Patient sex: M
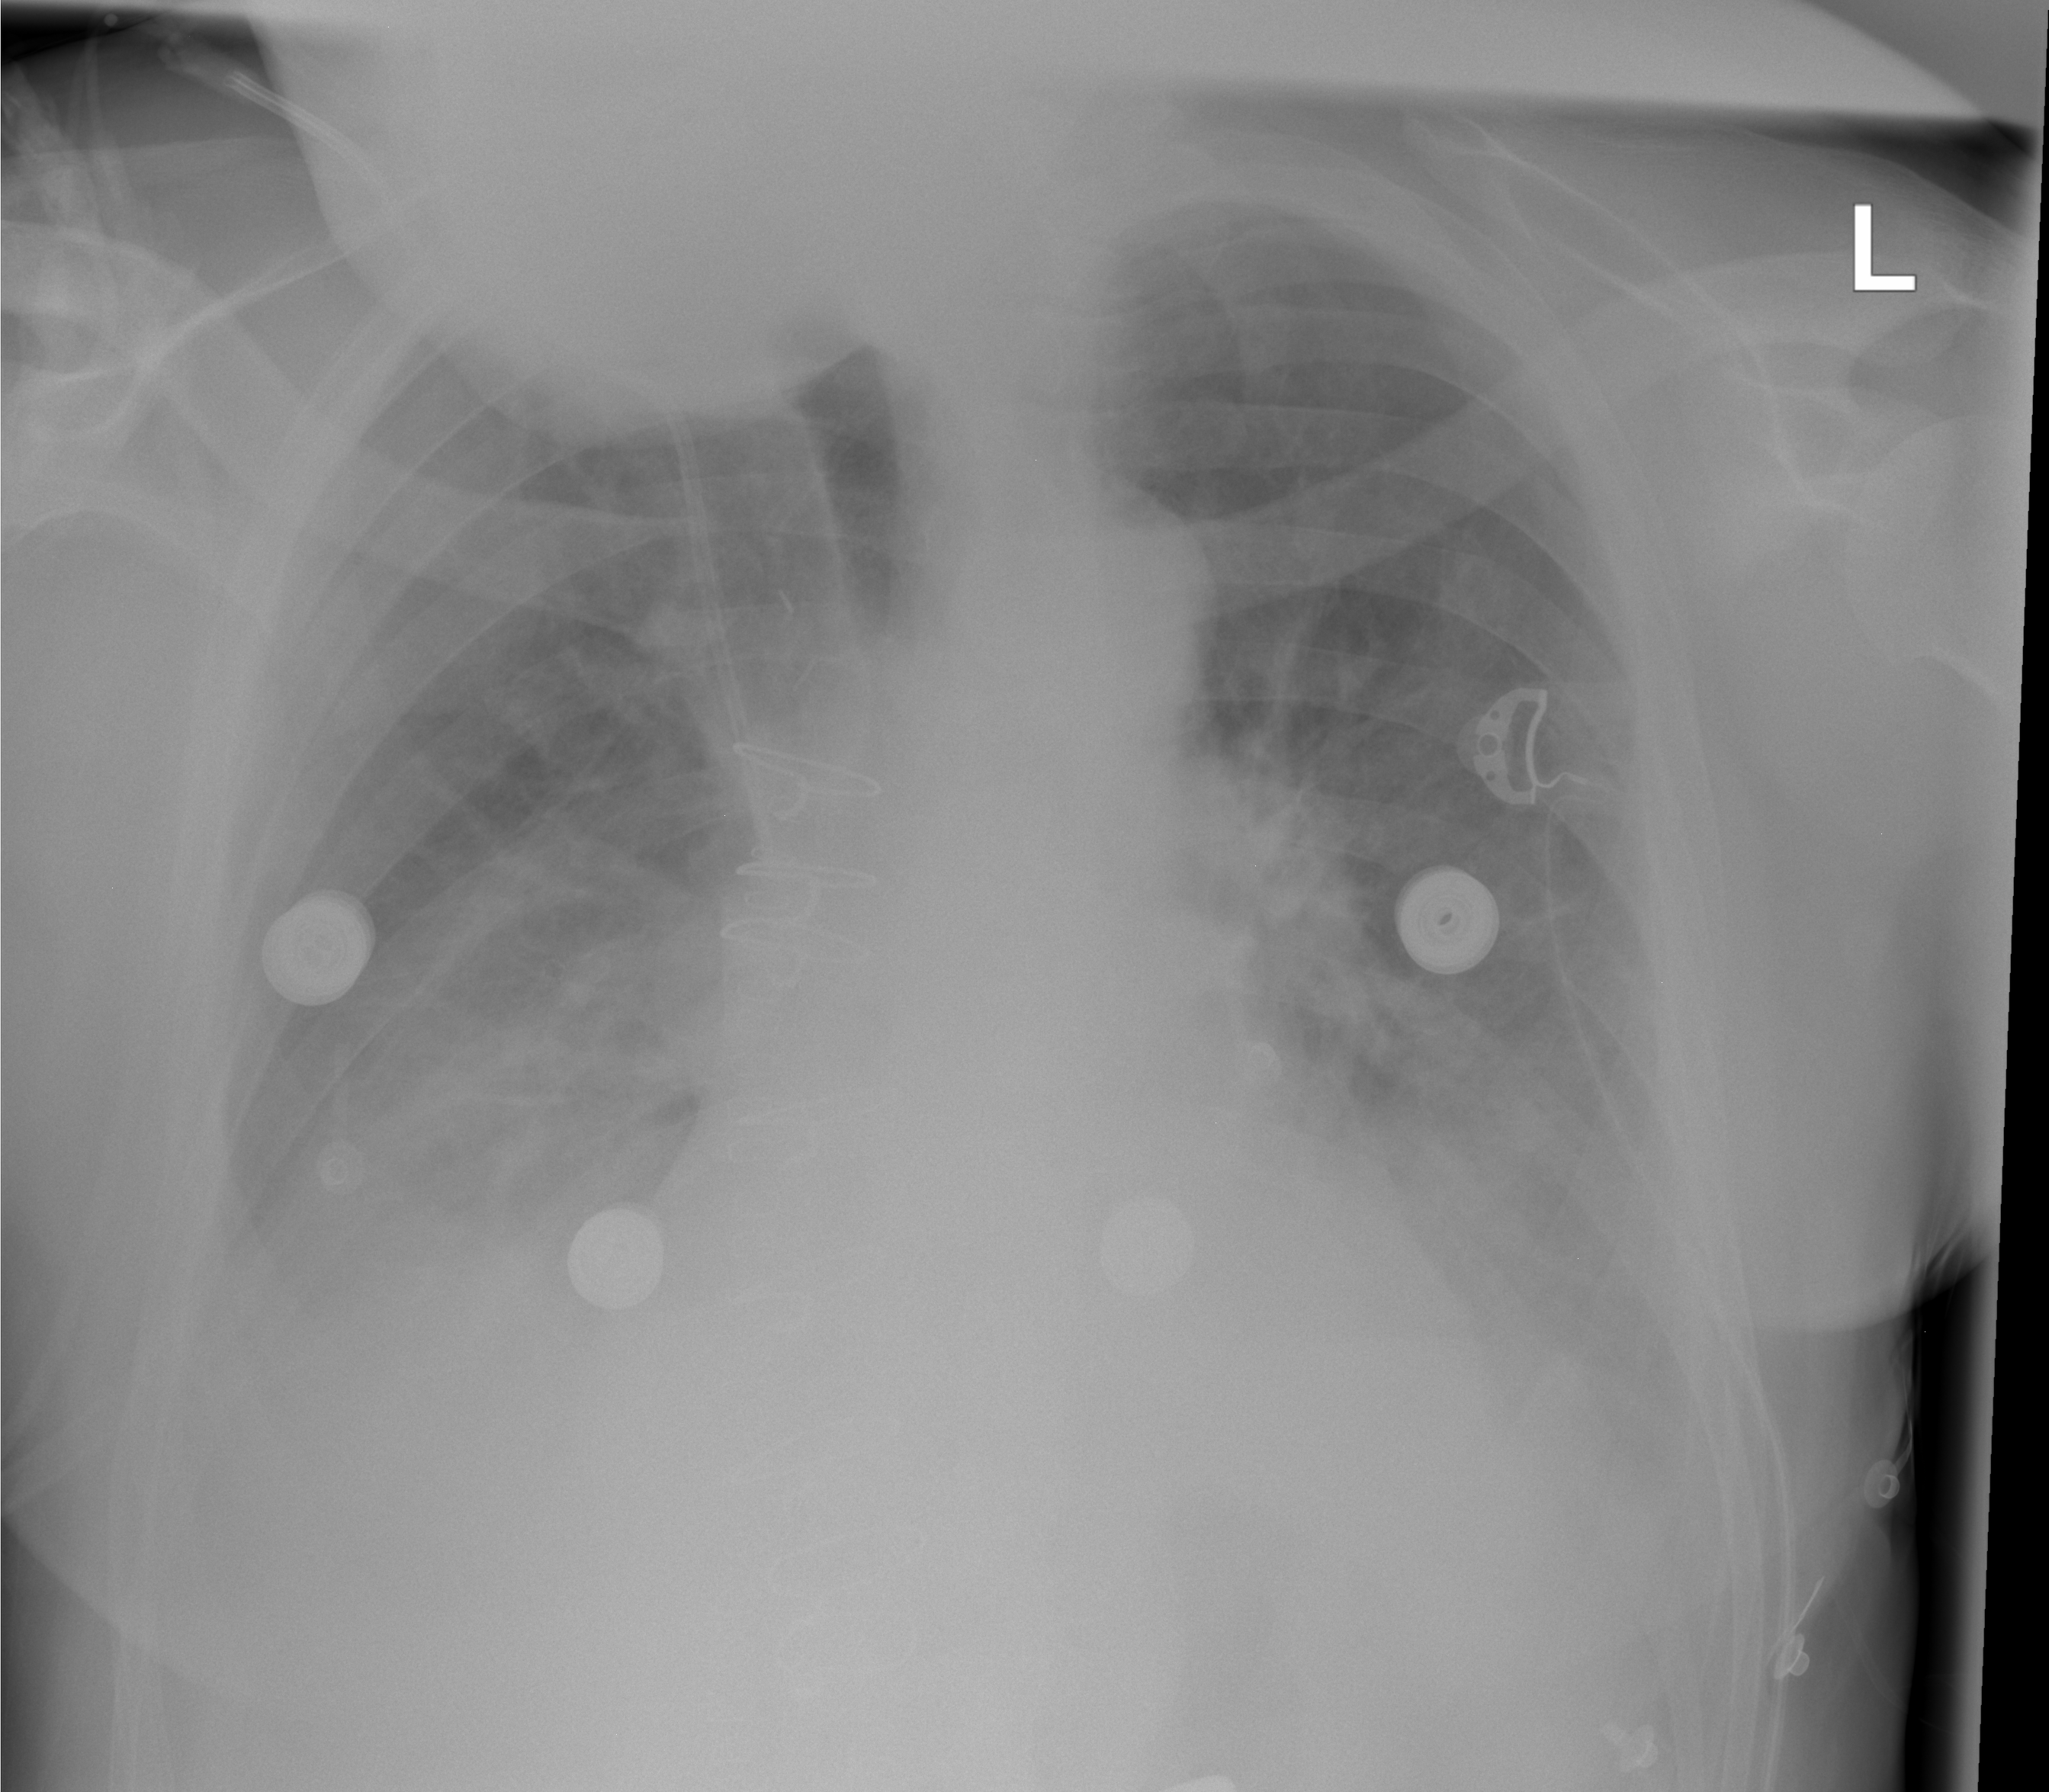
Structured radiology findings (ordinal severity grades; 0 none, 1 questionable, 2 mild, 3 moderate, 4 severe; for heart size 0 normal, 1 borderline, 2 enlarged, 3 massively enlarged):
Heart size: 1
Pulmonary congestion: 3
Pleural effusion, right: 3
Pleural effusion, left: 2
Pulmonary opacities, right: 2
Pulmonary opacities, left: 2
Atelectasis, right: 2
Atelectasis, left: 2